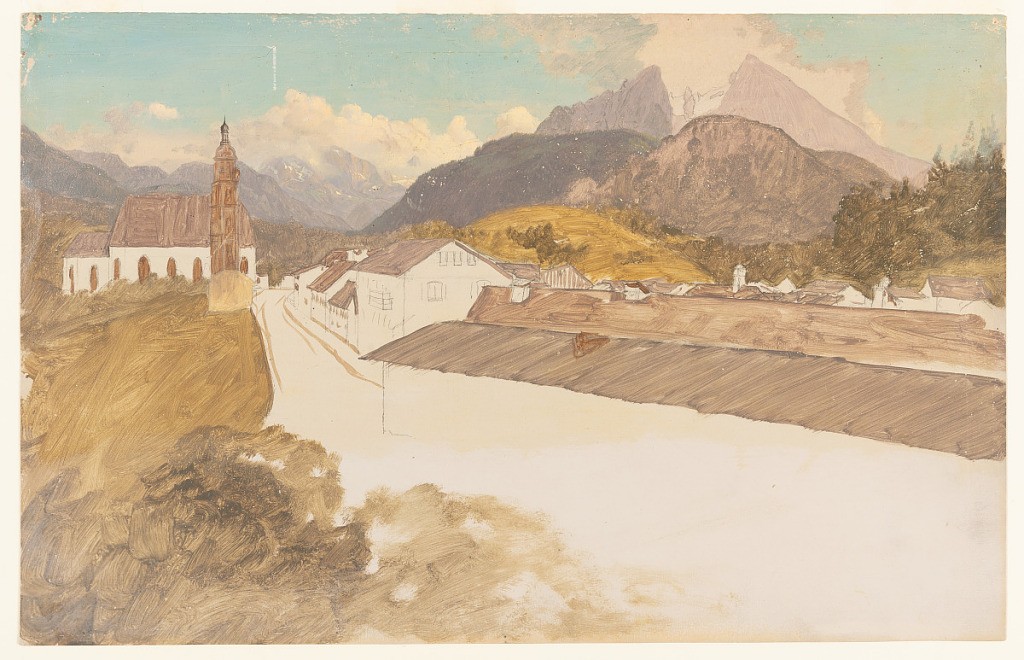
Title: Berchtesgaden, Bavaria (Germany)
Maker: Frederic Edwin Church, American, 1826–1900
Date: June - July, 1868
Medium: Oil paint and graphite on tan paperboard
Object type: drawing
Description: Landscape and architecture study showing a view of Berchtesgaden in present-day Germany and the dramatic alpine scenery that surrounds it. Roofs visibly extend from foreground at right into the middle distance at left and right. Walls of buildings are rendered only in graphite and unpainted. At left, a road leads to a Franciscan church and the town's courthouse. Nearby vegetation is loosely rendered at far left. In the background at right, the twin peaks of the Watzmann are backdropped by a billowing white cloud, while at left, the Schoenfeldspitze is visible in the far distance.